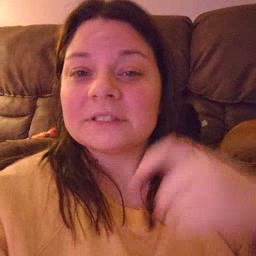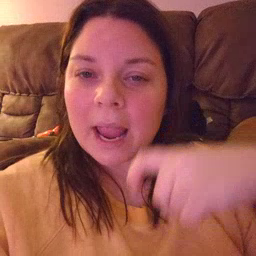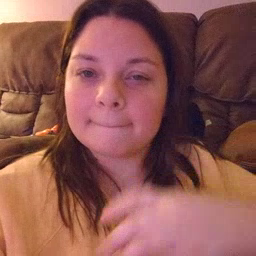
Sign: time